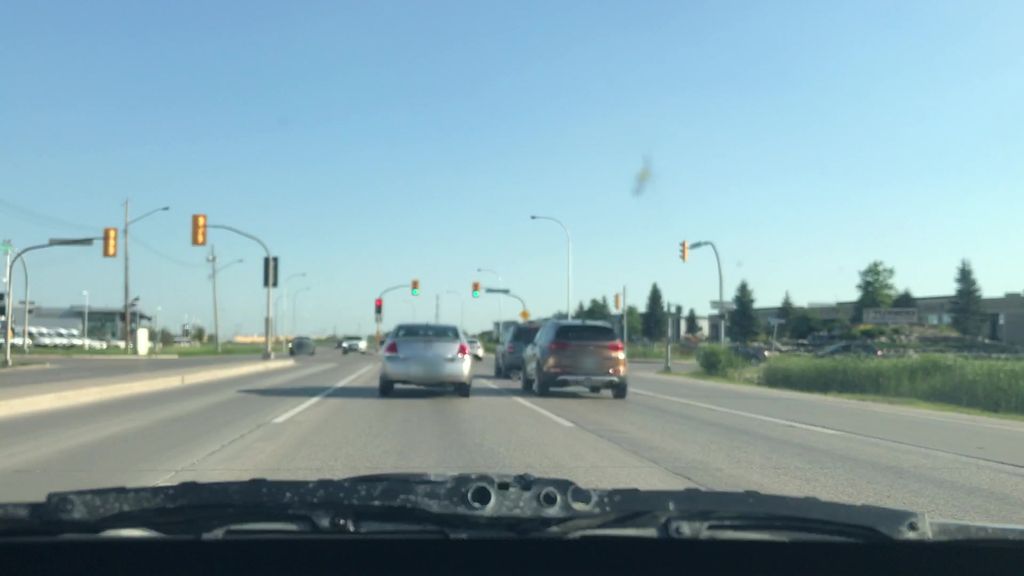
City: winnipeg